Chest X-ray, PA view. Patient: 21 years old, sex M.
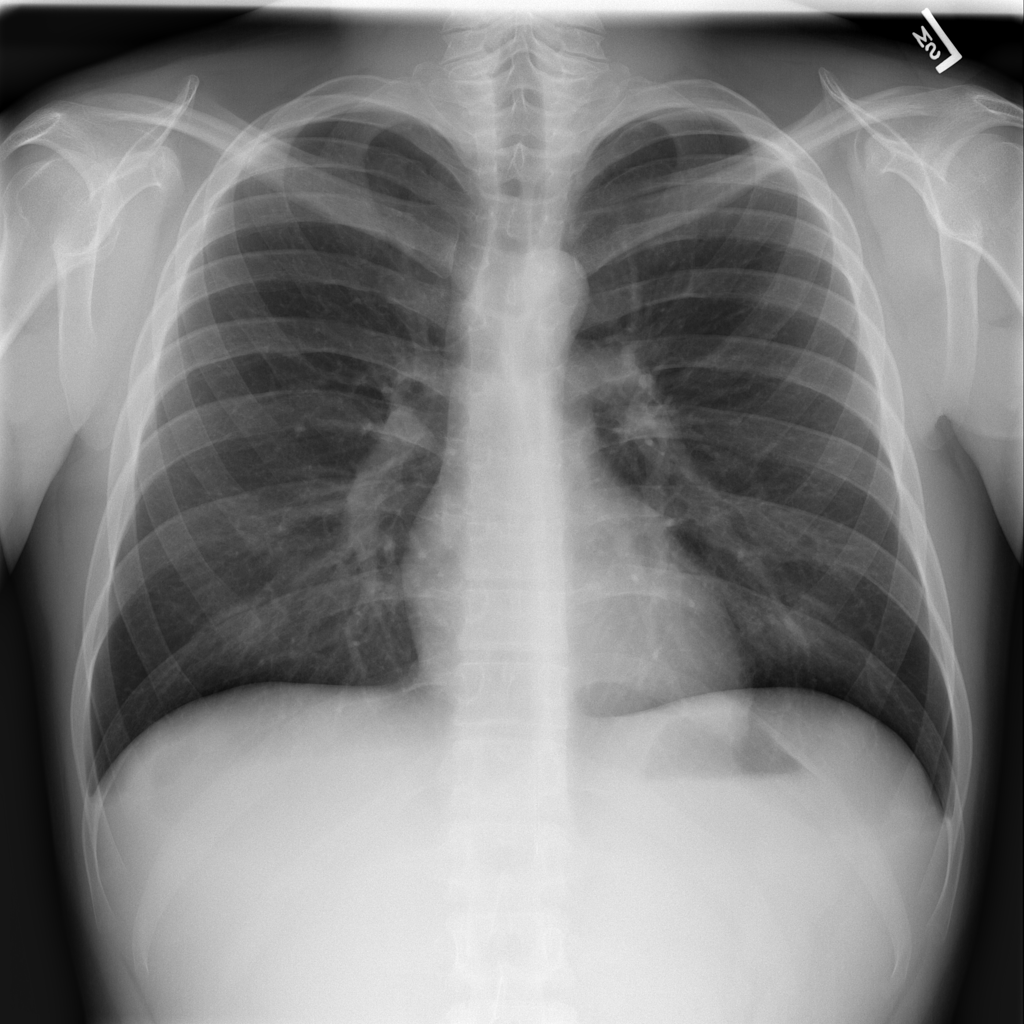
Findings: No Finding